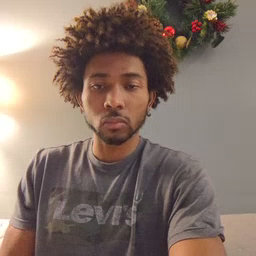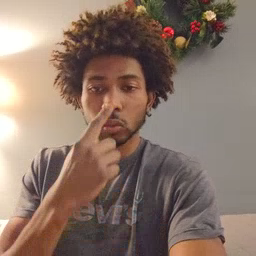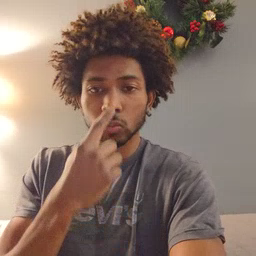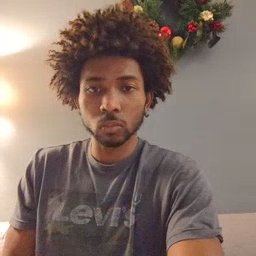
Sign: nose